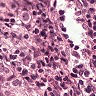
Metastatic tissue present: yes